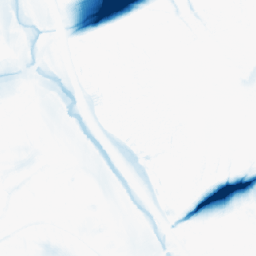
Category: morphological
Decomposition family: morphological_ellipse
Decomposition parameters: operation: closing
width: 50
height: 20
Upsampling method: nearest
Upsampling parameters: scale: 4
Upsampling scale: 4